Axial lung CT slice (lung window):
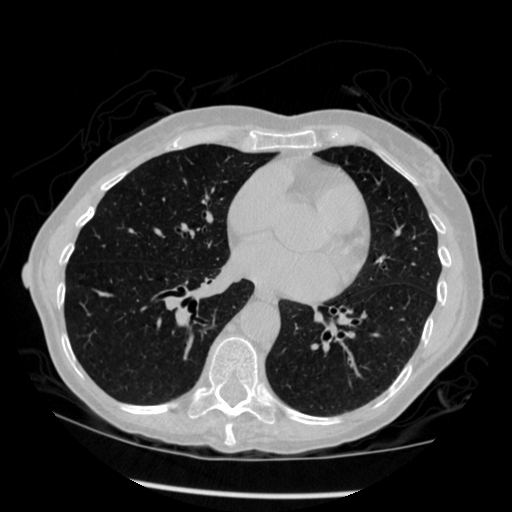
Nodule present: no